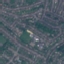
Land use / land cover class: Residential